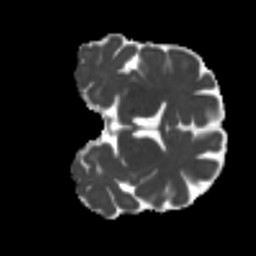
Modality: MD
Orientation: coronal
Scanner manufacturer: siemens
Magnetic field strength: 3 T
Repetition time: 4 s
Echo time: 0.0594 s